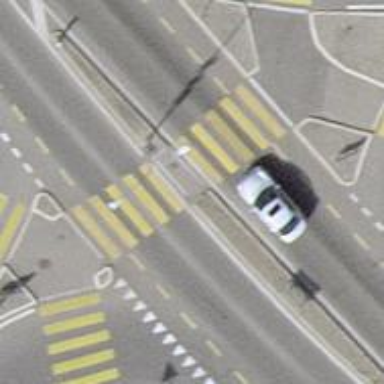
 equipped with cycle lane on both sides."